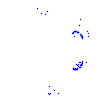
Particle: kaon